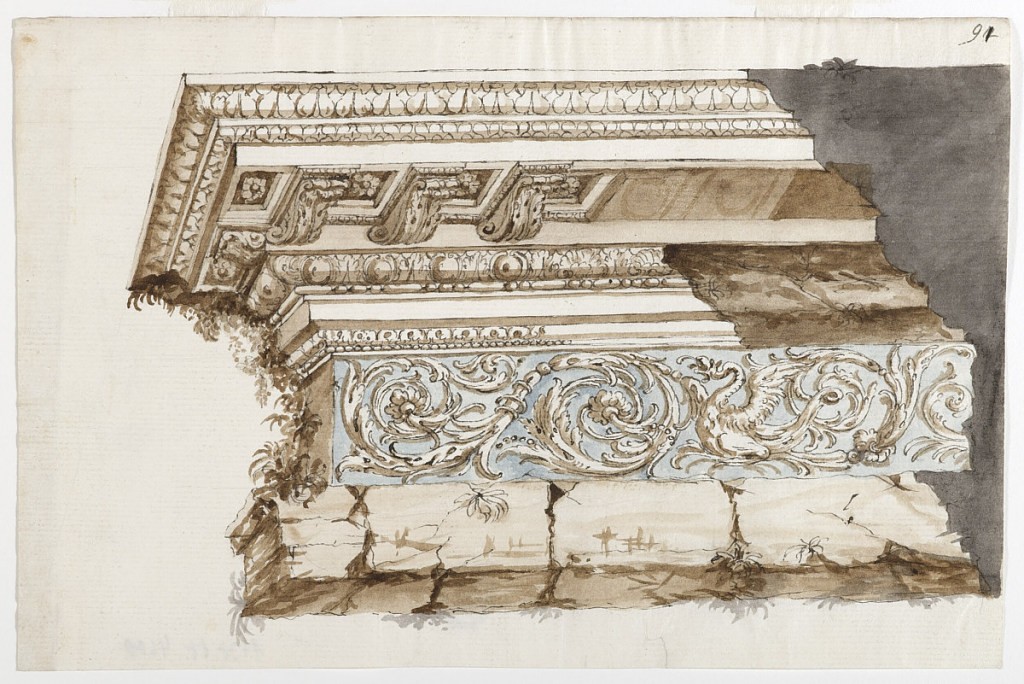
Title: Fragment of Entablature in the Classical Style
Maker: Unknown, Italian
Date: ca. 1770–90
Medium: Pen and black ink, brush and blue, brown, and gray wash, slight traces of graphite on white laid paper
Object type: Drawing
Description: Depiction of a left corner fragment of an entablature, partially overgrown with plants, featuring a banded frieze with rinceaux and dragon motifs upon a blue ground.